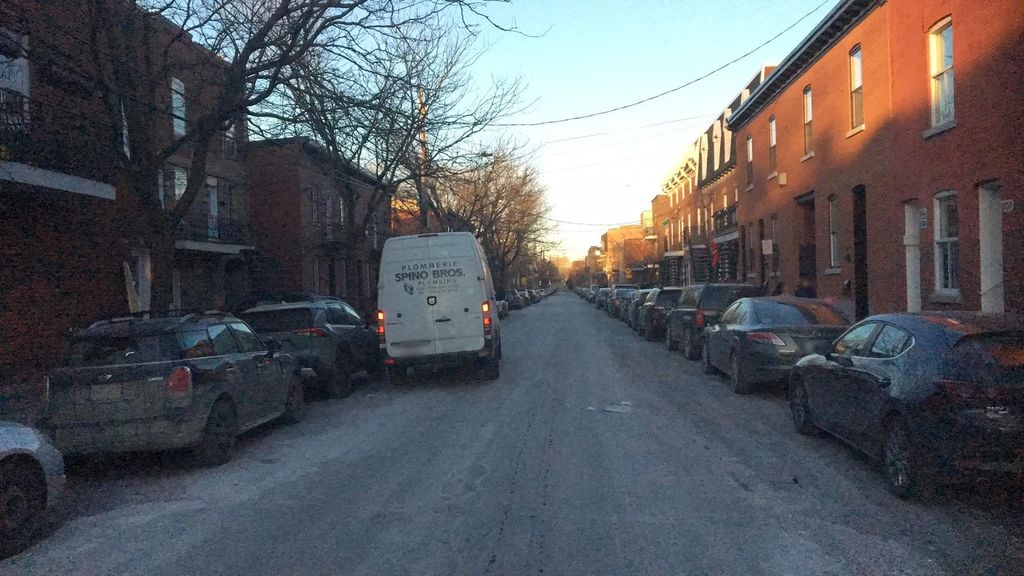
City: montreal